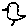
Label: bird